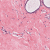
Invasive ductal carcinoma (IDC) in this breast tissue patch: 0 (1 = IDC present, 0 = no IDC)